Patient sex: M
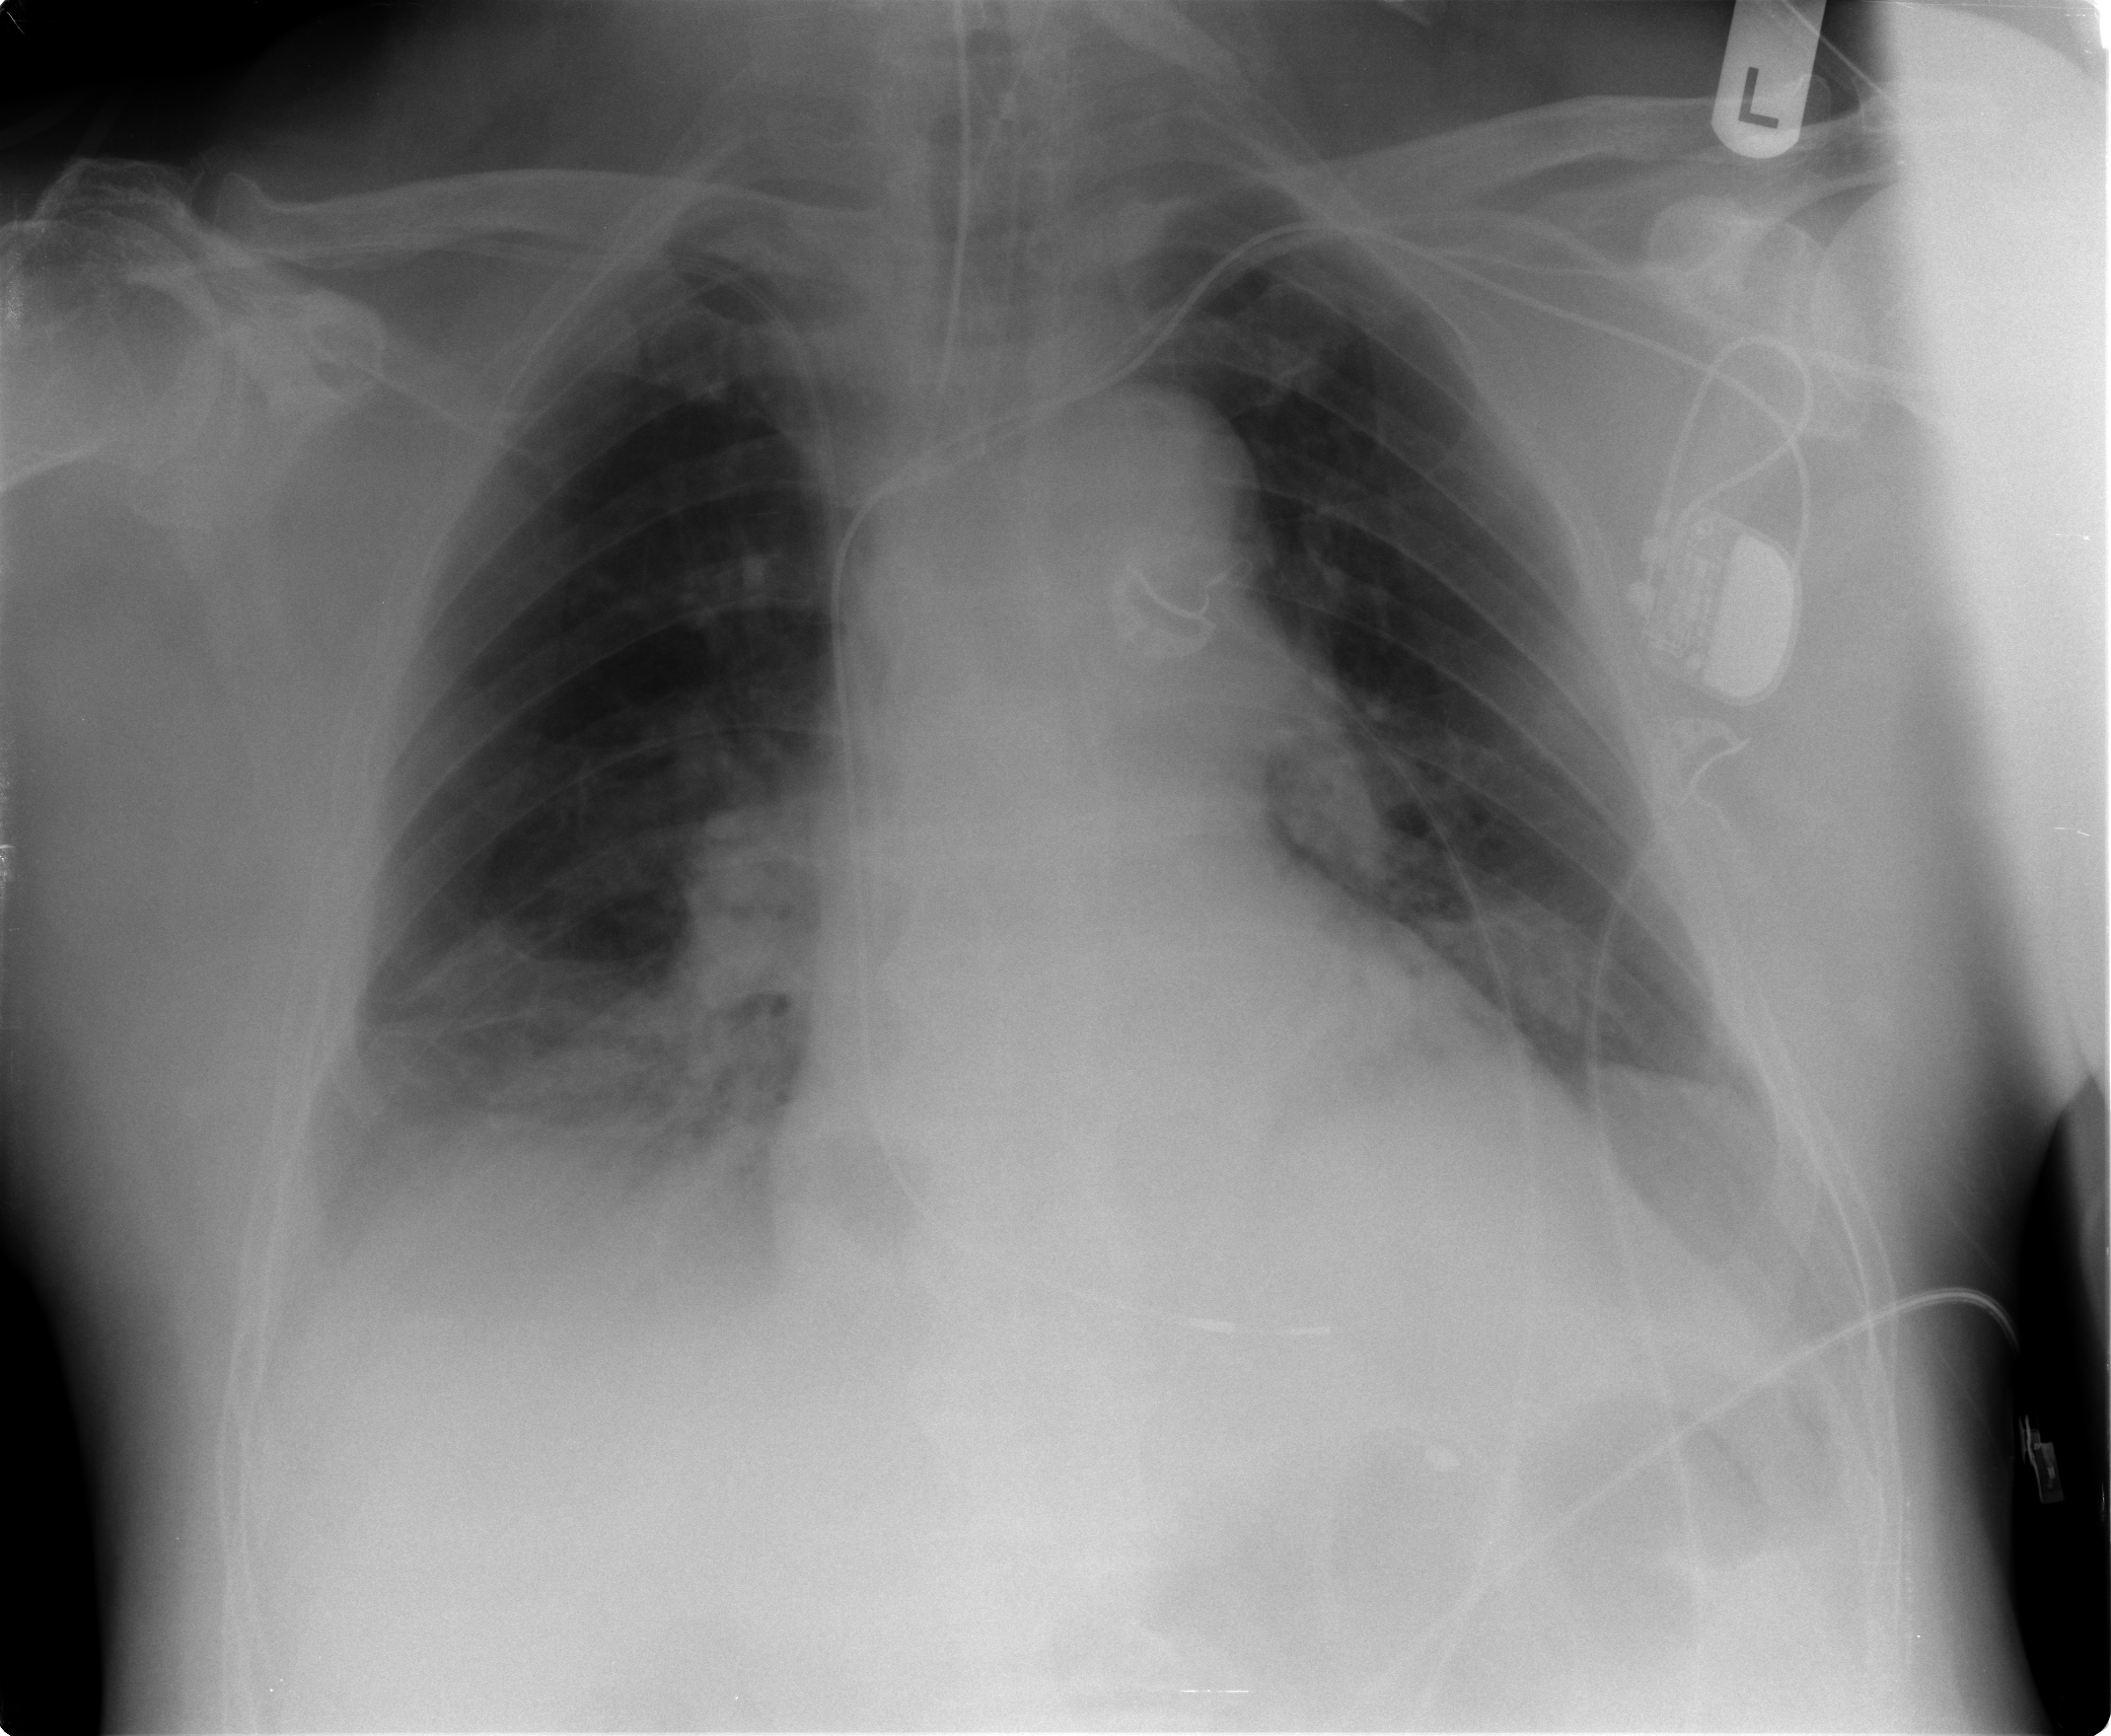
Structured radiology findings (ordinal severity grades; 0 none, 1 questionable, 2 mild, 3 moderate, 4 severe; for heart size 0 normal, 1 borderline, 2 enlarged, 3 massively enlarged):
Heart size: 2
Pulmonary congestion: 2
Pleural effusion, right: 2
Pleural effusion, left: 1
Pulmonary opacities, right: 0
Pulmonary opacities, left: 2
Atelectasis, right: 0
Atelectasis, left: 2